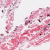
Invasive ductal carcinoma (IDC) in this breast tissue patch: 0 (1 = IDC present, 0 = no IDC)